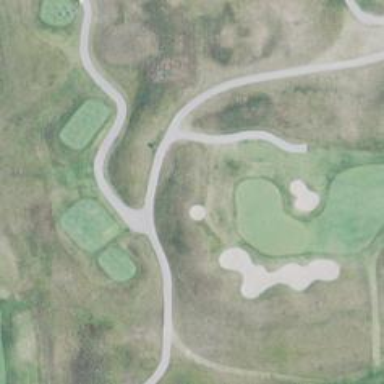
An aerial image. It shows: Pathway for golfing.